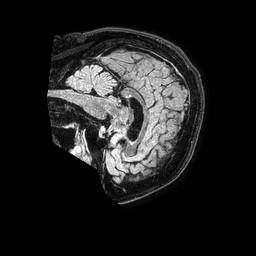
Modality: FLAIR
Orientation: sagittal
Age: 58
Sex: male
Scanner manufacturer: philips
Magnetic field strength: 1.5 T
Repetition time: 4.8 s
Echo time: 0.3 s